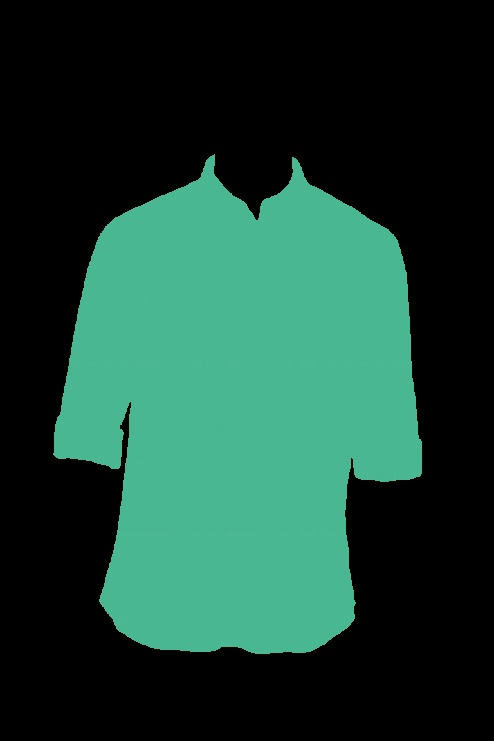
green polo shirt